【题型】解答题　【知识点】解析几何　【难度】easy
已知椭圆$C: \dfrac{x^2}{4} + y^2 = 1$，点$P$为$C$的上顶点.

(1) 求椭圆$C$的离心率；

(2) 求椭圆上动点$T$到点$P$的距离的最大值；

(3) 设与两坐标轴均不垂直的直线$l$与椭圆$C$交于异于$P$的两点$A$和$B$，设直线$PA$、$PB$的斜率分别为$k_1$、$k_2$，当$k_1 + k_2 = 2$时，判断直线$l$是否经过定点？若是，请求出这一定点；若不是，请说明理由.
【解答】
【答案】
(1) $\dfrac{\sqrt{3}}{2}$

(2) $\dfrac{4\sqrt{3}}{3}$

(3) 过定点，$(-1,-1)$

【解析】
（1）由题知$a^2 = 4$，$b^2 = 1$，$c^2 = 3$，得$a = 2$，$b = 1$，$c = \sqrt{3}$，所以离心率$e = \dfrac{c}{a} = \dfrac{\sqrt{3}}{2}$.

（2）由题可知$P(0,1)$，设$T(x,y)$，且$\dfrac{x^2}{4} + y^2 = 1$，

则$PT^2 = x^2 + (y - 1)^2 = 4 - 4y^2 + y^2 - 2y + 1 = -3y^2 - 2y + 5 = -3\left(y + \dfrac{1}{3}\right)^2 + \dfrac{16}{3}$，$y \in [-1,1]$，

由于$-\dfrac{1}{3} \in [-1,1]$，所以当$y = -\dfrac{1}{3}$时，$PT$取到最大值为$\dfrac{4\sqrt{3}}{3}$.

（3）设$l: y = kx + m$，$A(x_1,y_1)$，$B(x_2,y_2)$，

因为直线$l$与椭圆$C$交于异于$P$的两点$A$和$B$，所以$m \neq 1$.

所以$\begin{cases} y = kx + m \\ x^2 + 4y^2 = 4 \end{cases}$，得$(1 + 4k^2)x^2 + 8kmx + 4m^2 - 4 = 0$，

则$\begin{cases} \Delta = 64k^2 - 16m^2 + 16 > 0 \\ \\ x_1 + x_2 = \dfrac{-8km}{1 + 4k^2} \\ \\x_1x_2 = \dfrac{4m^2 - 4}{1 + 4k^2} \end{cases}$，

$\therefore k_1 + k_2 = \dfrac{y_1 - 1}{x_1} + \dfrac{y_2 - 1}{x_2} = \dfrac{2kx_1x_2 + (m - 1)(x_1 + x_2)}{x_1x_2} = \dfrac{8km^2 - 8k - 8km(m - 1)}{4m^2 - 4} = \dfrac{2km - 2k}{m^2 - 1} = 2$，

即$m^2 - km + k - 1 = 0$，

故$(m - (k - 1))(m - 1) = 0$，所以$m = k - 1$或$m = 1$（因为$m \neq 1$，故舍去）.

当$m = k - 1$时，直线$l: y = kx + k - 1 = k(x + 1) - 1$过定点$(-1,-1)$.

因此直线$l$过定点$(-1,-1)$.

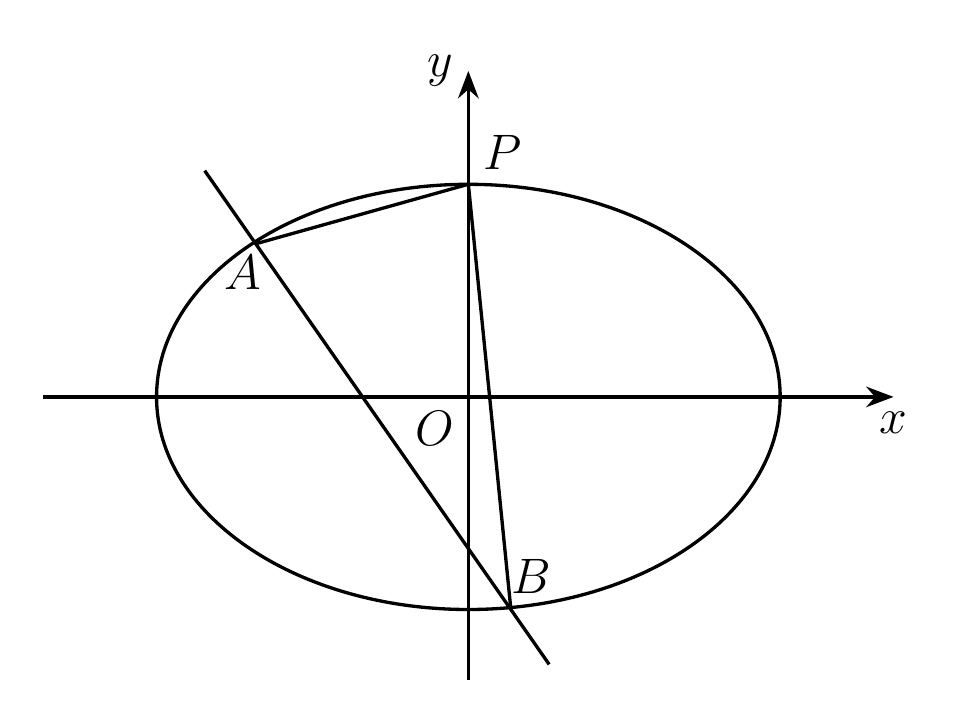